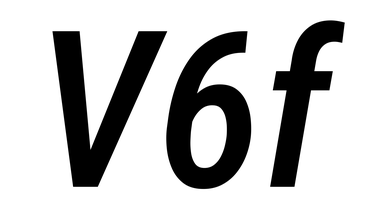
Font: Roboto-Italic_Condensed_Medium_Italic